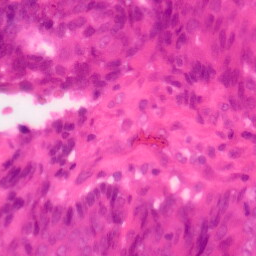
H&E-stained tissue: Colon